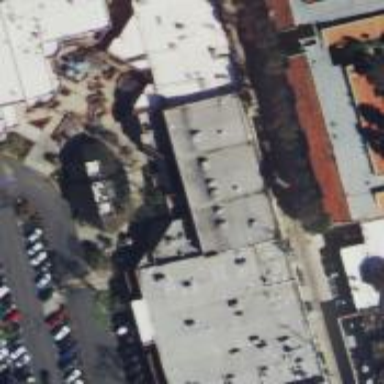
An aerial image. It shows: Commercial building.